Question: I am currently re-coding most of the back end of my android app in order to follow the design guidelines more closely. Currently I am using all activities and zero fragments. I am trying to switch to fragments in order to use the slide out navigation draw and eventually some sliding tabs.
For navigation right now I have this drop down menu which when an item is clicked launches a new activity:

The "Your Statistics" activity is kind of like the home page, where the user will enter the app too. I also want the user to be able to get back to that "page" from anywhere in the app.
My activity that I plan to run the draw from I have a draw layout called fragment_main:
'''
<android.support.v4.widget.DrawerLayout xmlns:android="http://schemas.android.com/apk/res/android"
xmlns:tools="http://schemas.android.com/tools"
android:id="@+id/drawer_layout"
android:layout_width="match_parent"
android:layout_height="match_parent"
tools:context=".MainActivity" >
<FrameLayout
android:id="@+id/main"
android:layout_width="match_parent"
android:layout_height="match_parent" >
</FrameLayout>
<ListView
android:id="@+id/drawer"
android:layout_width="240dp"
android:layout_height="match_parent"
android:layout_gravity="start"
android:background="#FFF"
android:choiceMode="singleChoice"/>
</android.support.v4.widget.DrawerLayout>
'''
and my activity which loads the drawer layout is:
'''
public class MainDraw extends FragmentActivity {
final String[] data ={"one","two","three"};
final String[] fragments ={
"com.beerportfolio.beerportfoliopro.FragmentOne",
"com.beerportfolio.beerportfoliopro.FragmentTwo",
"com.beerportfolio.beerportfoliopro.FragmentThree"};
@Override
protected void onCreate(Bundle savedInstanceState) {
super.onCreate(savedInstanceState);
setContentView(R.layout.fragment_main);
//todo: load statistics
ArrayAdapter<String> adapter = new ArrayAdapter<String>(getActionBar().getThemedContext(), android.R.layout.simple_list_item_1, data);
final DrawerLayout drawer = (DrawerLayout)findViewById(R.id.drawer_layout);
final ListView navList = (ListView) findViewById(R.id.drawer);
navList.setAdapter(adapter);
navList.setOnItemClickListener(new AdapterView.OnItemClickListener(){
@Override
public void onItemClick(AdapterView<?> parent, View view, final int pos,long id){
drawer.setDrawerListener( new DrawerLayout.SimpleDrawerListener(){
@Override
public void onDrawerClosed(View drawerView){
super.onDrawerClosed(drawerView);
FragmentTransaction tx = getSupportFragmentManager().beginTransaction();
tx.replace(R.id.main, Fragment.instantiate(MainDraw.this, fragments[pos]));
tx.commit();
}
});
drawer.closeDrawer(navList);
}
});
FragmentTransaction tx = getSupportFragmentManager().beginTransaction();
tx.replace(R.id.main,Fragment.instantiate(MainDraw.this, fragments[0]));
tx.commit();
}
}
'''
IN my //todo: comment I should load my first "home" fragment there which is my statistics "page" ? And then all the other fragments will be transitioned in and out based on the draw clicks?
Thanks for your help in advance, I want to make sure I am doing this right, I used to code just to get things working which is why I am now re doing a huge chunk of my code. Please share any other fragment tips to that I might need!
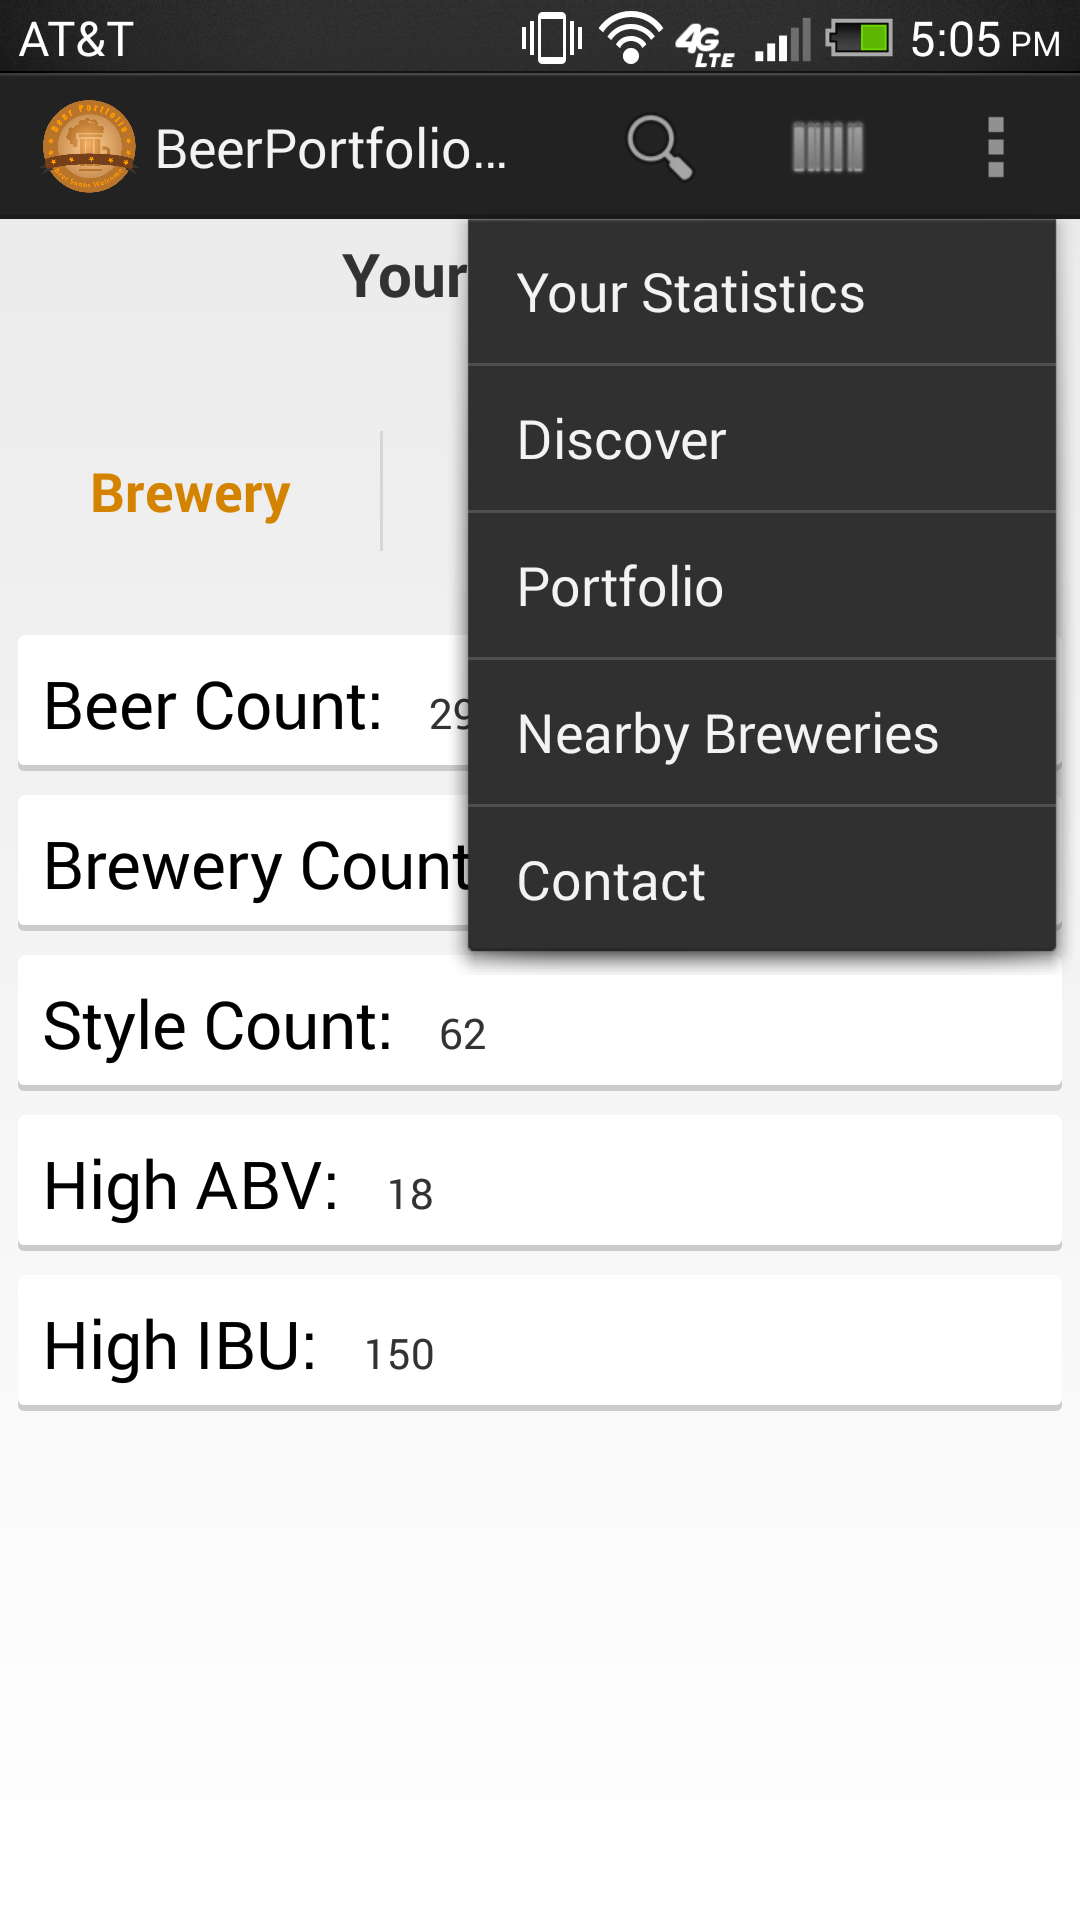
Answer: First of all read the well written <URL>, it answers to your doubts.
I would share my personal pattern to convert existing 'Activity' to 'Fragment'
- - 'selectItem()''onItemClick'- 'Activity.onCreate()''Fragment.onCreateView()''setContentView''inflater.inflate(R.layout.my_layout, container, false)''onCreate()''onCreateView'- 'Activity.onCreate()''Fragment.onActivityCreated()''<fragment/>'- - Action bar items must be hidden when drawer is open, again take a look at example used in doc, here is very useful the interface to communicate from activity to fragment, the main activity can tell if drawer is open and the fragment can call the interface '''
public interface FragmentActivityStatus {
public boolean isDrawerOpen();
}
'''
The activity
'''
public class MainActivity extends Activity implements FragmentActivityStatus {
@Override
public boolean isDrawerOpen() {
return drawerLayout.isDrawerOpen(drawerList);
}
}
'''
The fragment
'''
@Override
public void onAttach(Activity activity) {
super.onAttach(activity);
fragmentActivityStatus = (FragmentActivityStatus)activity;
}
@Override
public void onPrepareOptionsMenu(Menu menu) {
boolean isMenuVisible = !fragmentActivityStatus.isDrawerOpen();
menu.findItem(R.id.my_menu).setVisible(isMenuVisible);
super.onPrepareOptionsMenu(menu);
}
'''
Not related to fragment, in your code you declare class names as string, consider to create a 'Class' array if you refactor packages the code continue to work, then you can call the 'Class.getName()' to obtain the string to pass to 'Fragment.instantiate()'
'''
final Class<?>[] fragments = {
FragmentOne.class,
FragmentTwo.class,
FragmentThree.class};
'''
Then
'''
FragmentTransaction tx = getSupportFragmentManager().beginTransaction();
tx.replace(R.id.main, Fragment.instantiate(MainDraw.this,
fragments[pos].getName()));
tx.commit();
'''